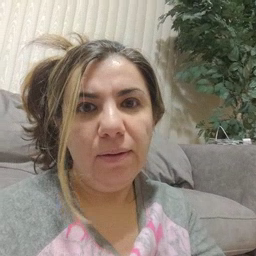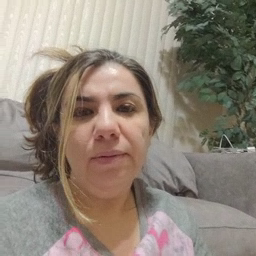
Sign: brother